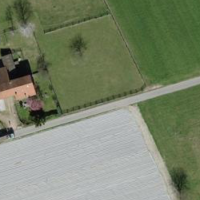
EUNIS habitat code: 52
Species observed at this site:
Streptopelia decaocto
Motacilla alba